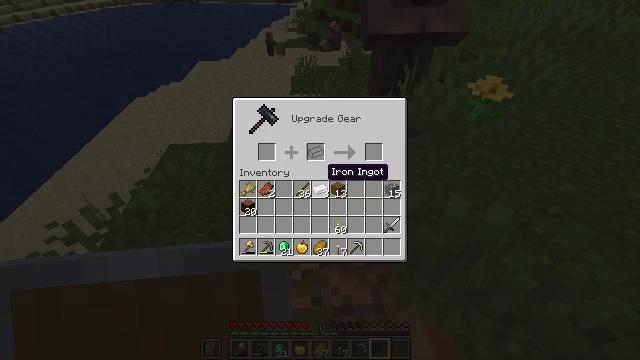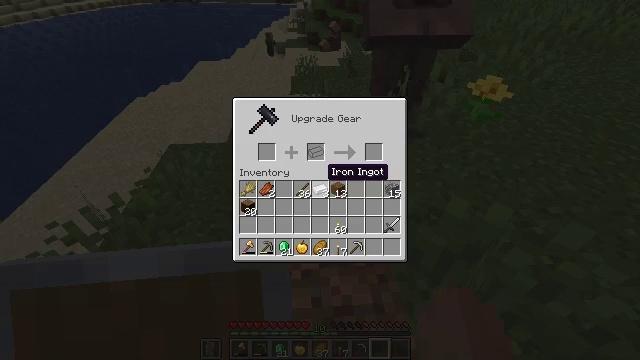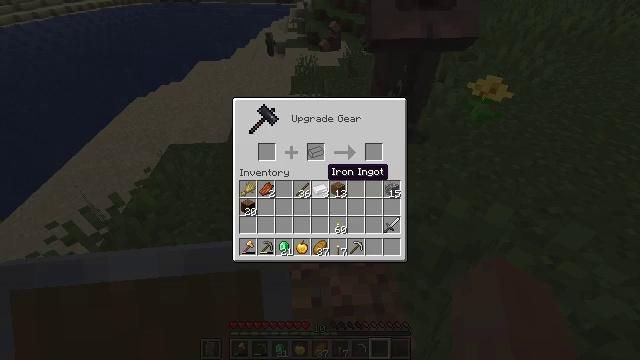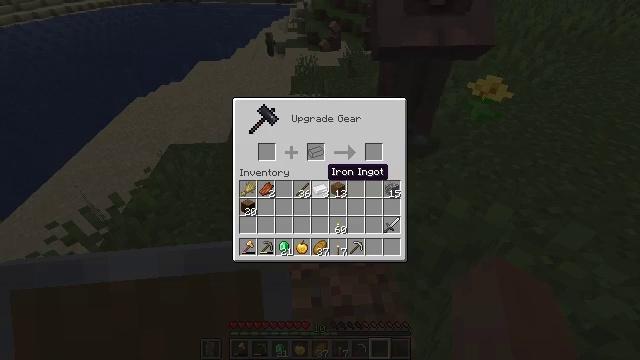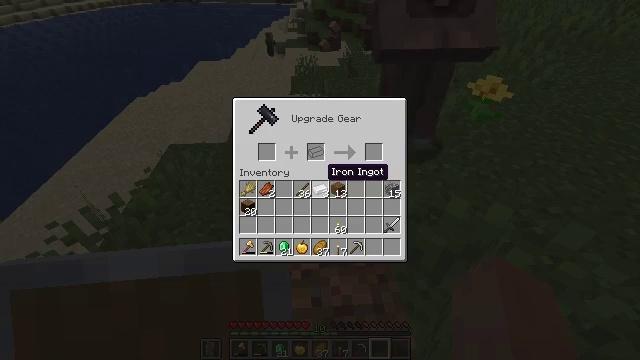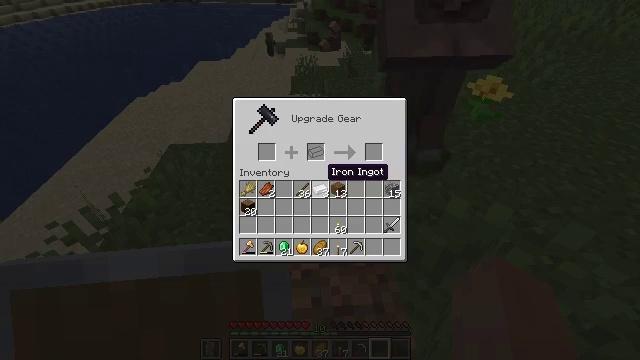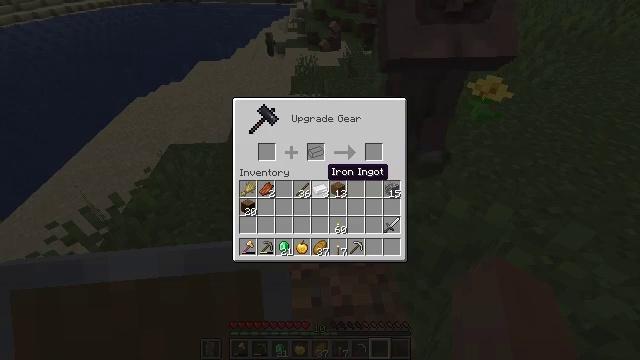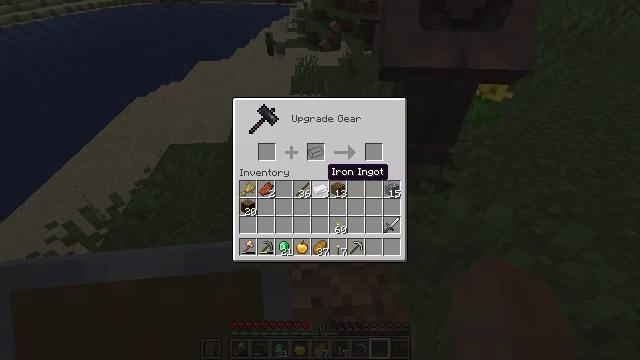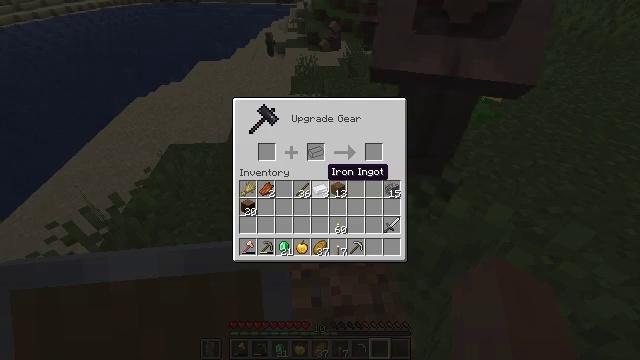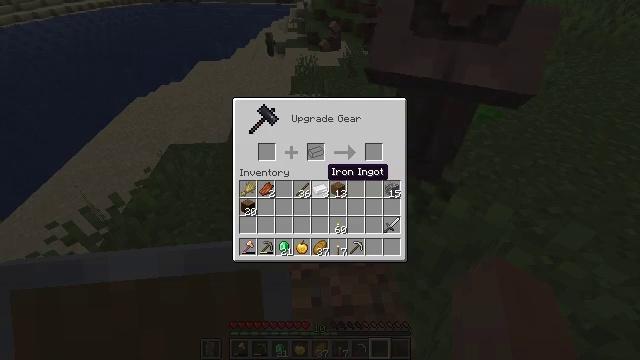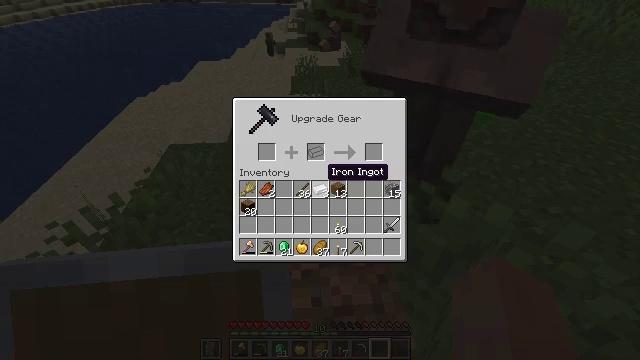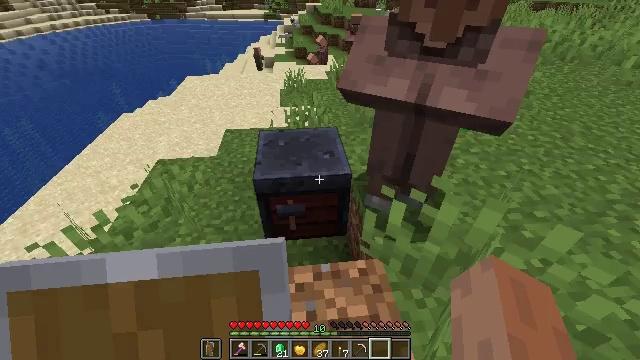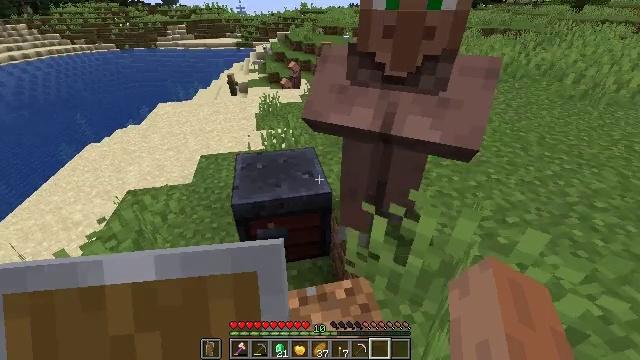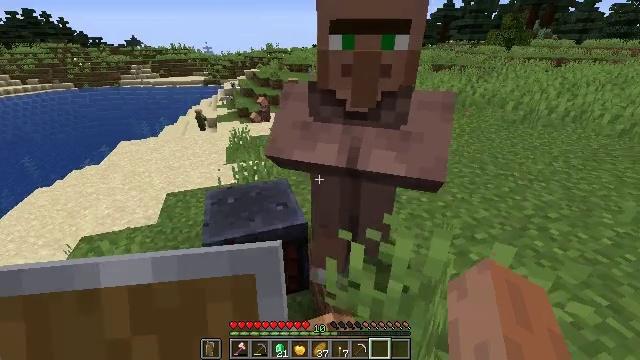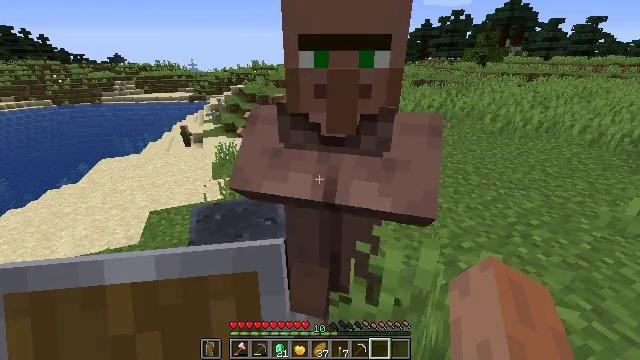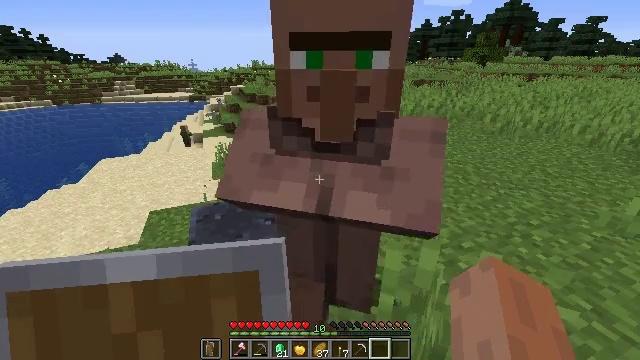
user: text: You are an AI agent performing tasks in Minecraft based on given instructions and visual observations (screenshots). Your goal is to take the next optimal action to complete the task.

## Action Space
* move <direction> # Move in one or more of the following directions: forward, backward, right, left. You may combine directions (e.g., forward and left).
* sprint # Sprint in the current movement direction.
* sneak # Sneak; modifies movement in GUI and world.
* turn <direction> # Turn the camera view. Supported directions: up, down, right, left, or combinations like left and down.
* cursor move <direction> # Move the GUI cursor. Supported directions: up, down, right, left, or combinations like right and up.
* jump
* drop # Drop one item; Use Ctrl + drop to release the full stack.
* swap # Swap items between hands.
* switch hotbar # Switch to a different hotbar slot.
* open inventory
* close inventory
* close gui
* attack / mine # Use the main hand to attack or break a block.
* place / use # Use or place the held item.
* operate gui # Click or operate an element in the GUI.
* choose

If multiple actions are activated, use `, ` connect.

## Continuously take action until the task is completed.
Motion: motion action
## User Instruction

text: Mine the smithing table.
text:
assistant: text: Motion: no_op
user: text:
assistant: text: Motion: no_op
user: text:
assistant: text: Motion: no_op
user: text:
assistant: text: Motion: no_op
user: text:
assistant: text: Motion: no_op
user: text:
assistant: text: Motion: no_op
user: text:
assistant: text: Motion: no_op
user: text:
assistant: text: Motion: no_op
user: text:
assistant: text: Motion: no_op
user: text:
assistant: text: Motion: no_op
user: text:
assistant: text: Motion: cursor move right and up
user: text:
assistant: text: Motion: turn right and up, close gui
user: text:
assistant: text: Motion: turn right and up
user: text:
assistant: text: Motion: turn right and up
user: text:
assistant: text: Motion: use / place
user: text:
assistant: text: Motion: use / place
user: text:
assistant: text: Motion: use / place
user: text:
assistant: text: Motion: no_op
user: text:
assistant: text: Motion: no_op
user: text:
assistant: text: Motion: no_op
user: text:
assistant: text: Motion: no_op
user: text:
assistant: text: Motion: no_op
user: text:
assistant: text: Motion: no_op
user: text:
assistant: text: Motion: no_op
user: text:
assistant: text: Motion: no_op
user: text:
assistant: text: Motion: open inventory
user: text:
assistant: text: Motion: open inventory
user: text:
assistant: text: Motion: open inventory
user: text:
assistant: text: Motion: no_op
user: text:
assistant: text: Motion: no_op